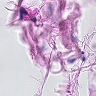
Metastatic tissue present: no